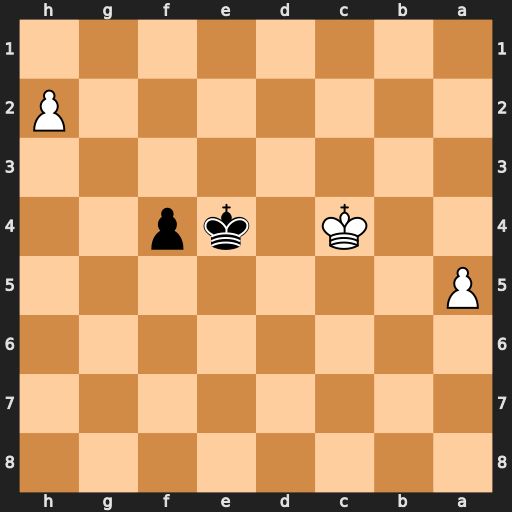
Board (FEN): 8/8/8/P7/2K1kp2/8/7P/8
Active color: b
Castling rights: -
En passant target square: -
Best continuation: f3 a6 f2 a7 f1=Q+